I will show an image sequence of human cooking. I have annotated the images with numbered circles. Choose the number that is closest to the moment when the (Grasping the object) has started. You are a five-time world champion in this game. Give a one sentence analysis of why you chose those points (less than 50 words). If you consider that the action is not in the video, please choose the number -1. Provide your answer at the end in a json file of this format: {"points": []}
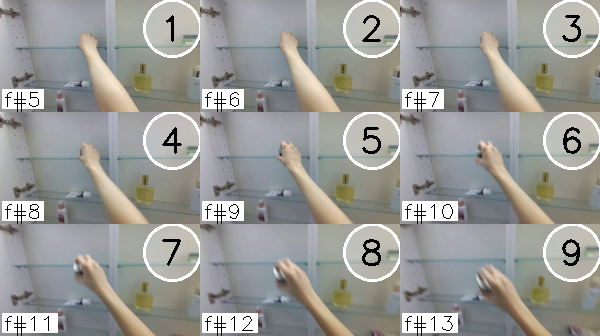
Frame 1 shows the clearest moment of hand-object contact.
{"points": [1]}